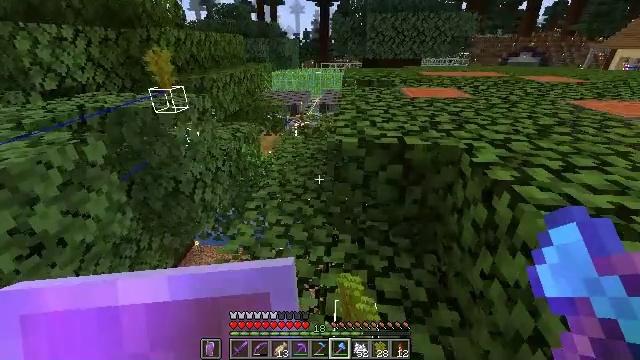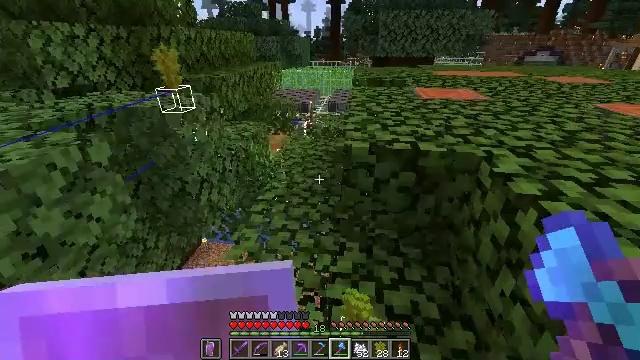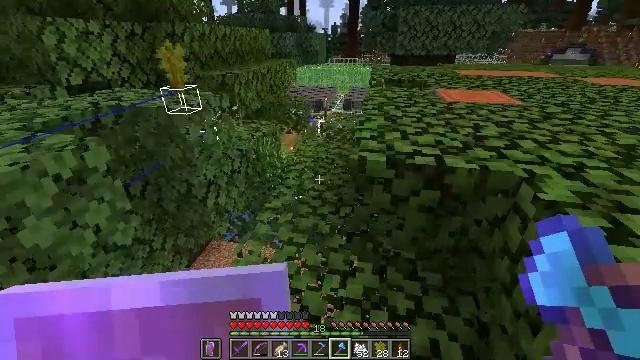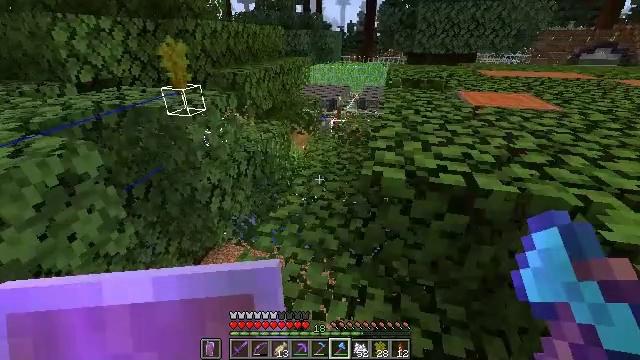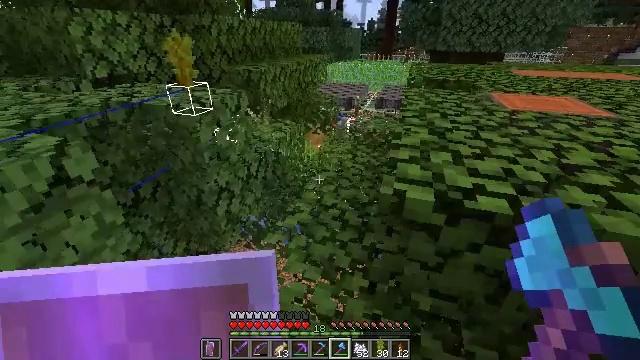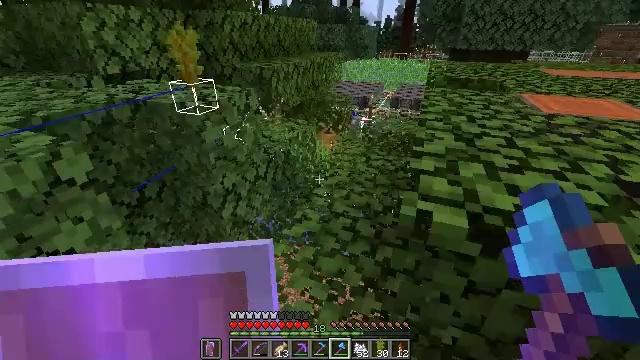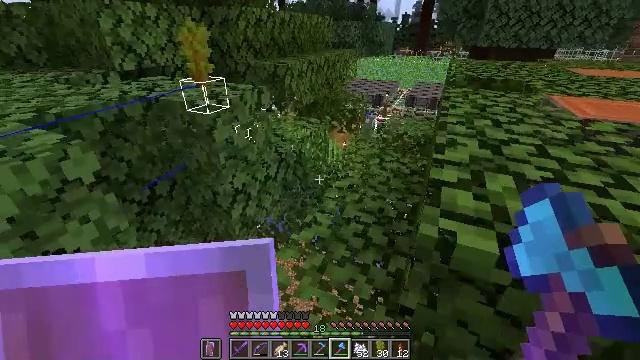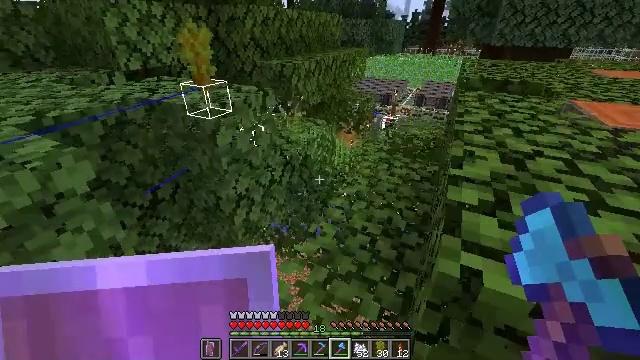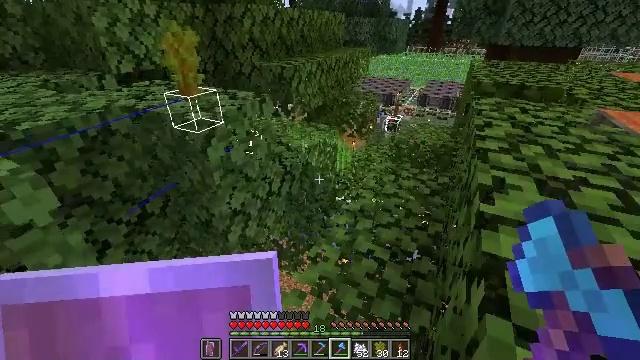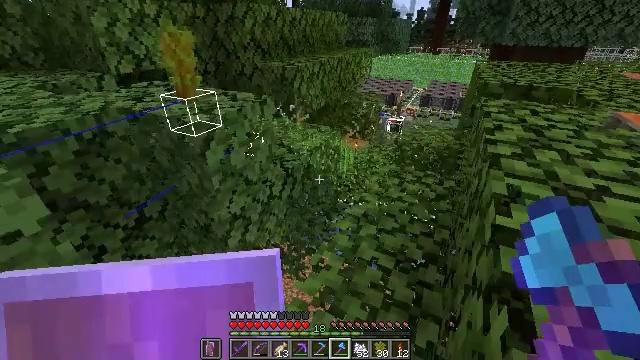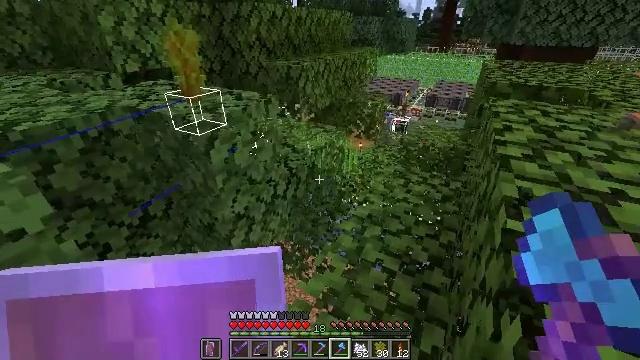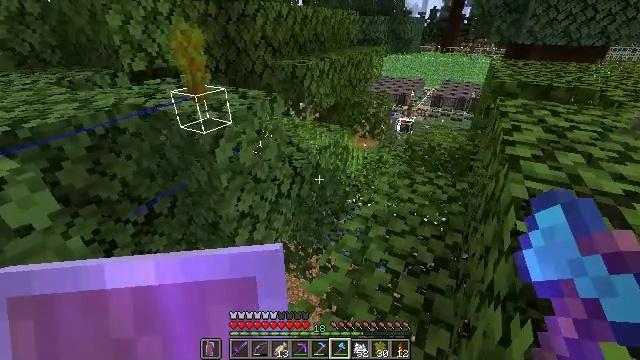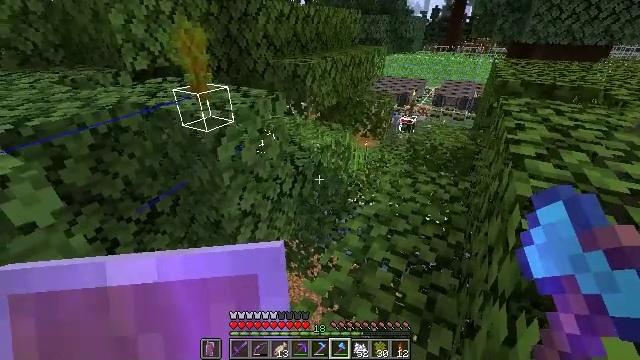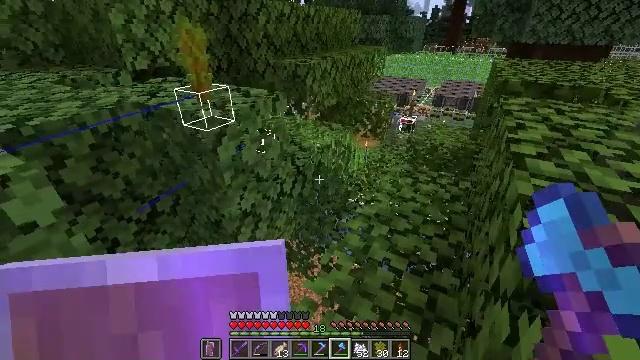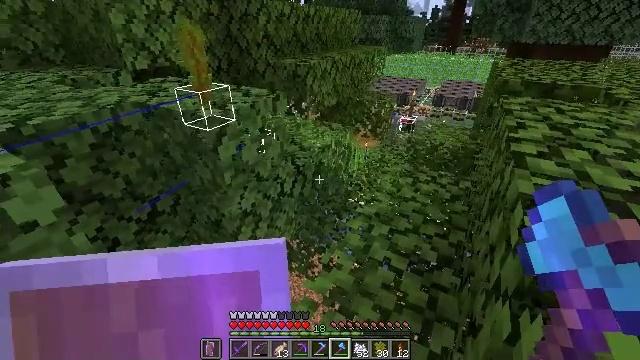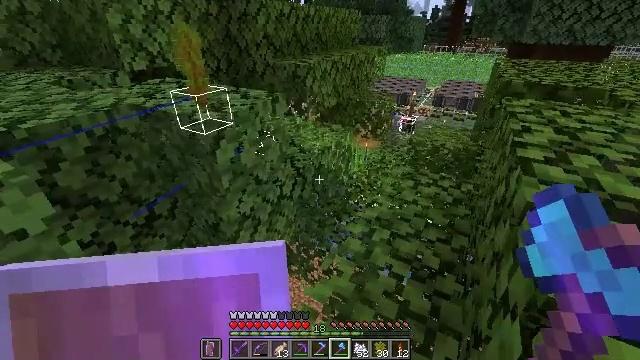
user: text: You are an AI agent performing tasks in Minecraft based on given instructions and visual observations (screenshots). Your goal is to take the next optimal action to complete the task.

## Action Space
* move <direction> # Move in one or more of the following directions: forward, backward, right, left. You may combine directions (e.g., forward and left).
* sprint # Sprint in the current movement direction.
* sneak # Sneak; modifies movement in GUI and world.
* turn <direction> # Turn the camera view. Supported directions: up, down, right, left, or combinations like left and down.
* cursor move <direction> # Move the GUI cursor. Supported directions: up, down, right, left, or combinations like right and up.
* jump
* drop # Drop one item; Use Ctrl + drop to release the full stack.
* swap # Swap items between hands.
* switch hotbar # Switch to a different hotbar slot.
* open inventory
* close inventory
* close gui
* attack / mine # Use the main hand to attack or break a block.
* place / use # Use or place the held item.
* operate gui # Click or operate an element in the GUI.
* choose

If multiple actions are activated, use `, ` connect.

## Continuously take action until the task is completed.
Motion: motion action
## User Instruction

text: Mine acacia leaves from the tree.
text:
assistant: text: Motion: move forward, turn left
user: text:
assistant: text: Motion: move forward, turn left
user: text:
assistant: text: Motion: move forward, turn left
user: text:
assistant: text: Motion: move forward, turn left
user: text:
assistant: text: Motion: move forward, turn left
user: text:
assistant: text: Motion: move forward, turn left
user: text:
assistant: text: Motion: move forward, turn left
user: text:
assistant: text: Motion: no_op
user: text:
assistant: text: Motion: no_op
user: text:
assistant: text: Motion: turn left
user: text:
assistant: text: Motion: turn left
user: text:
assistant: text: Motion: no_op
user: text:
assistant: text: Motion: no_op
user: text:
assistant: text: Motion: no_op
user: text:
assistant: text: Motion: move forward
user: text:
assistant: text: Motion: move forward
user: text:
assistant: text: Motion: move forward
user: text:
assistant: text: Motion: move forward
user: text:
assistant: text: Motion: no_op
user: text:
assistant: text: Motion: no_op
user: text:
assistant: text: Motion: no_op
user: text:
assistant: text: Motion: no_op
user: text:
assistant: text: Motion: no_op
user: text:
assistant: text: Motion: no_op
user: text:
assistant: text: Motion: no_op
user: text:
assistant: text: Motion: no_op
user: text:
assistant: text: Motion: no_op
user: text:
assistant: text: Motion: no_op
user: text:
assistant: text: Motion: no_op
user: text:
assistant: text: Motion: no_op